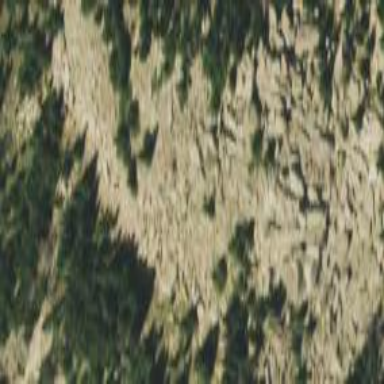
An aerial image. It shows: Natural scree.